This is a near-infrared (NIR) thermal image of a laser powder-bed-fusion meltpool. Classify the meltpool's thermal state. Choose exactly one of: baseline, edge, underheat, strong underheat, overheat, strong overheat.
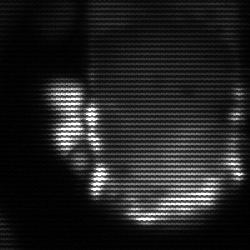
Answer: baseline